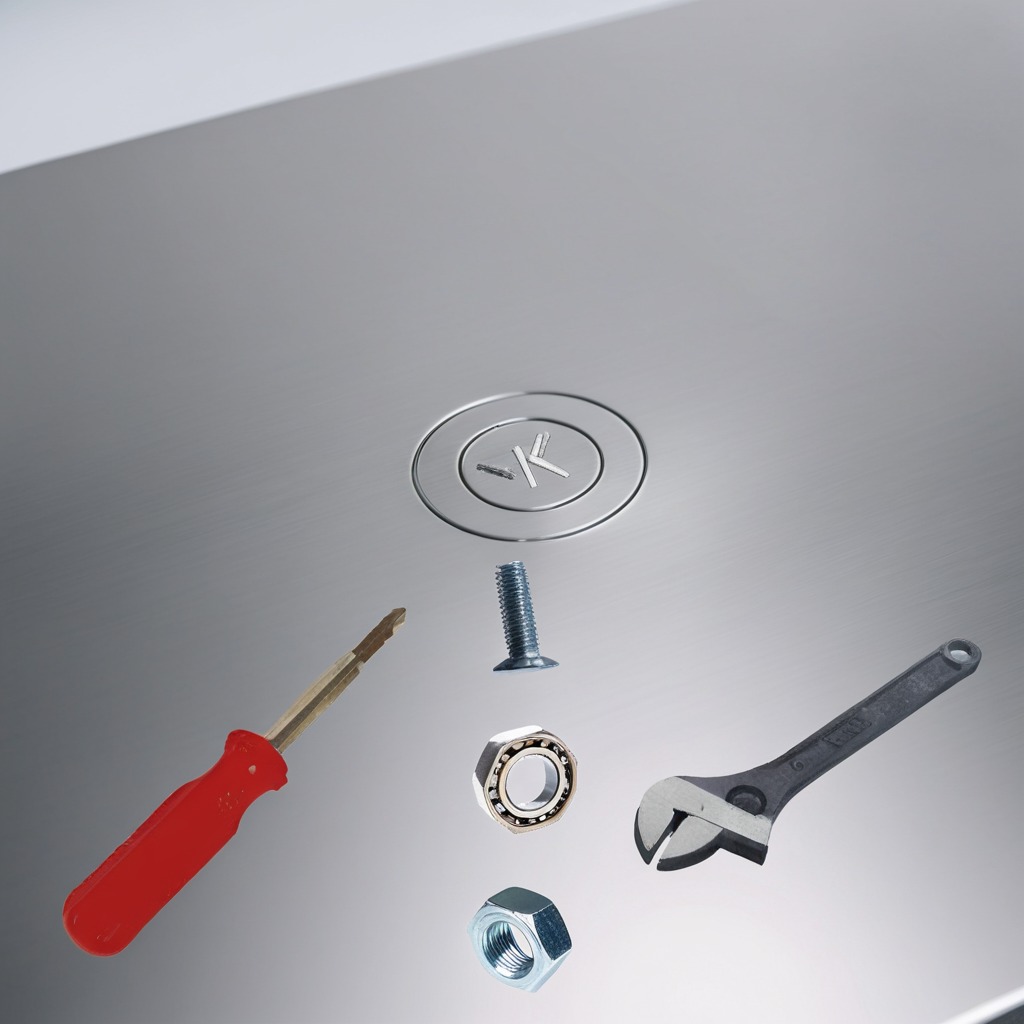
A ball bearing, a machine screw, a screwdriver, a nut, and a wrench are lying on the stainless steel table.